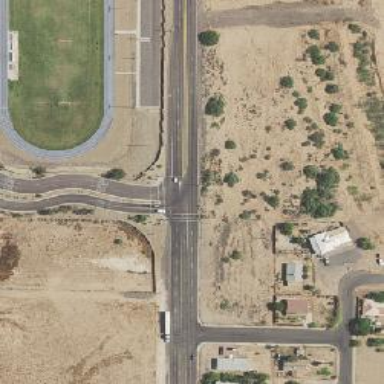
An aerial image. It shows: Solid stop line on the road.